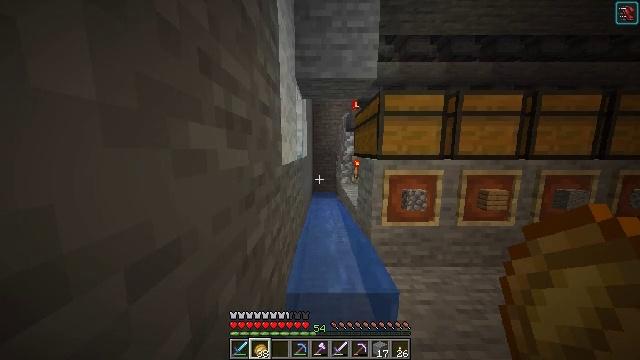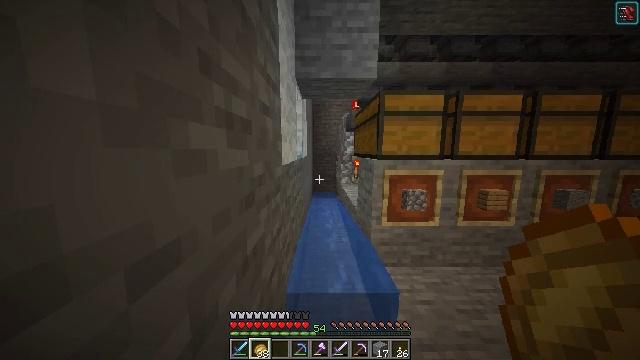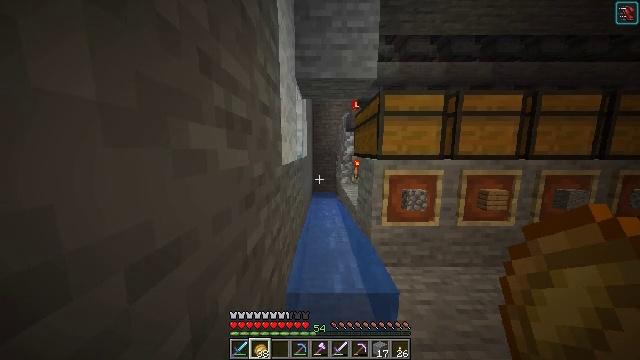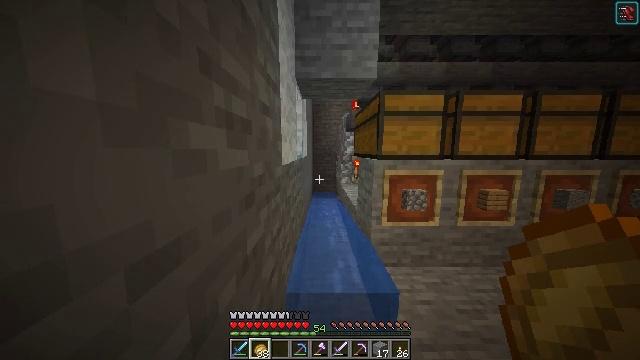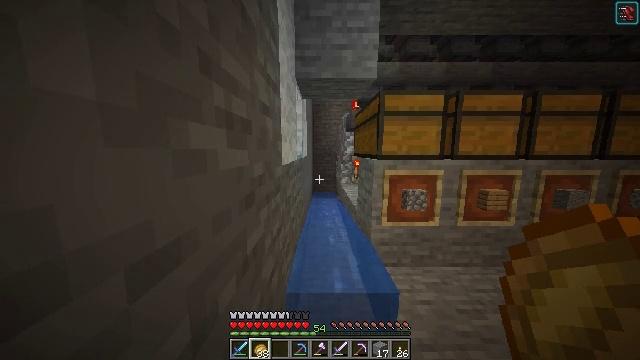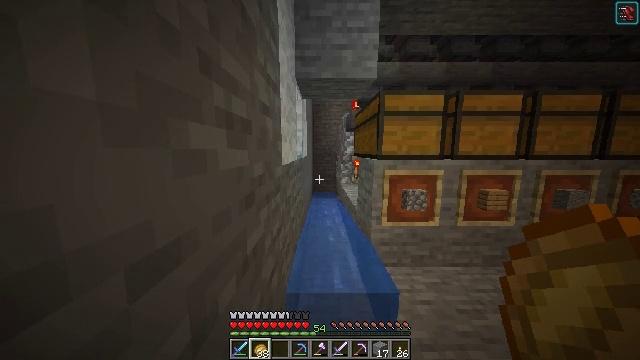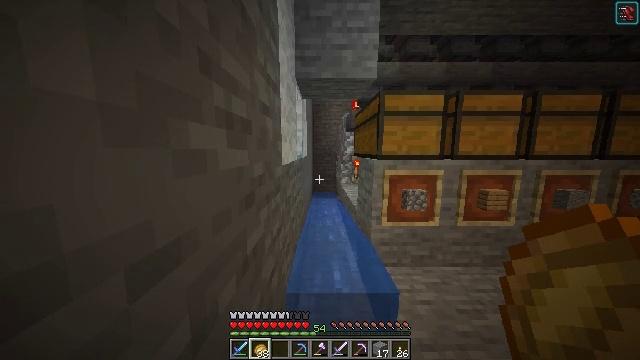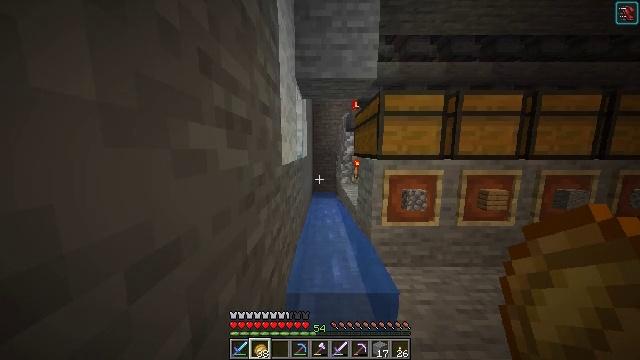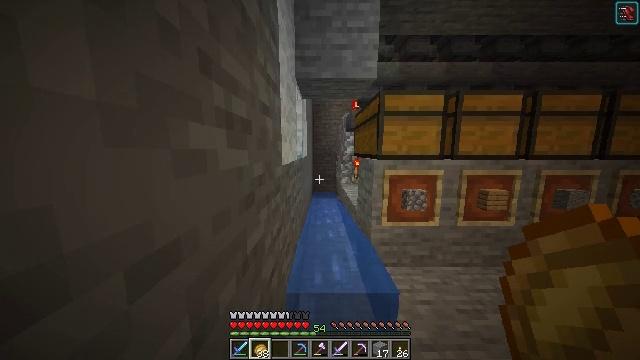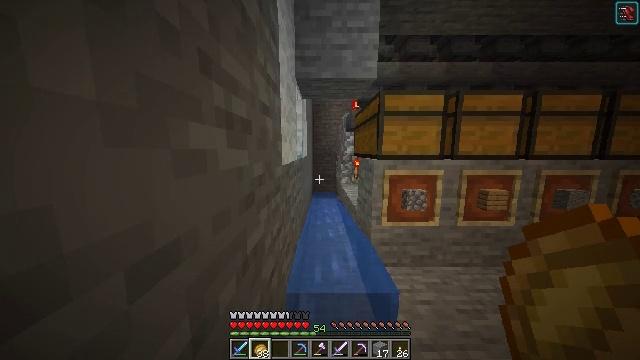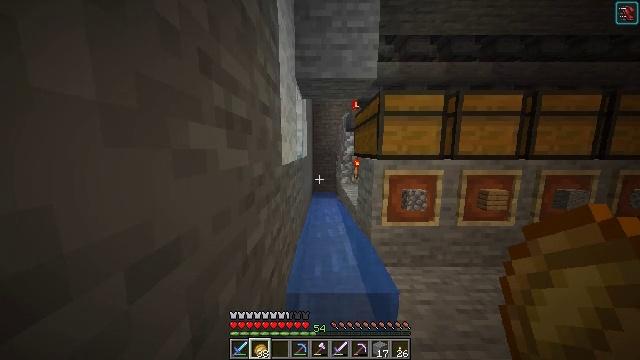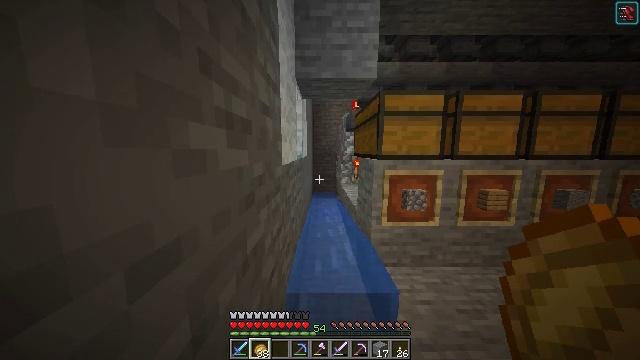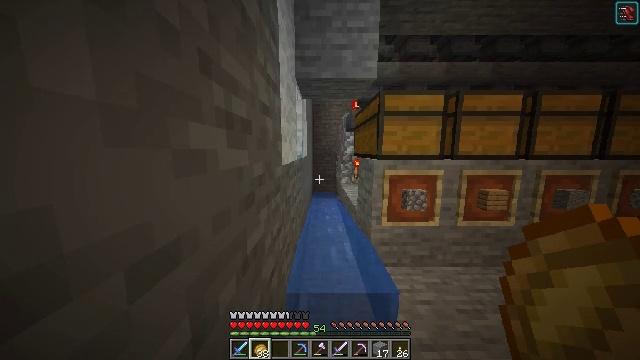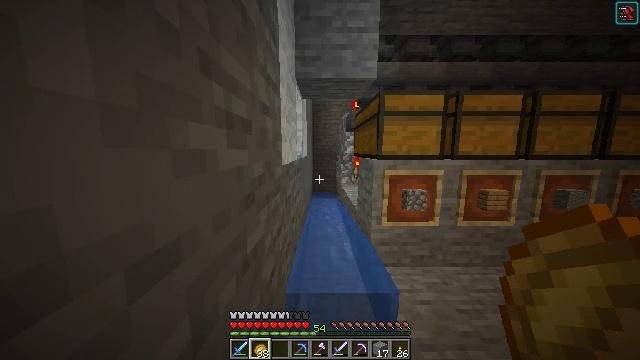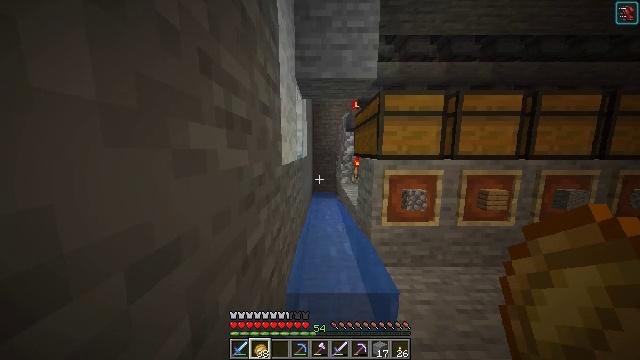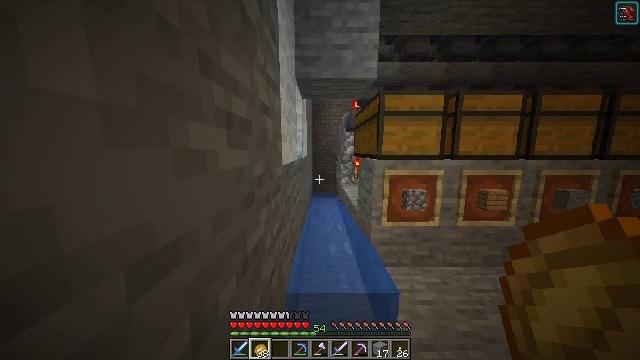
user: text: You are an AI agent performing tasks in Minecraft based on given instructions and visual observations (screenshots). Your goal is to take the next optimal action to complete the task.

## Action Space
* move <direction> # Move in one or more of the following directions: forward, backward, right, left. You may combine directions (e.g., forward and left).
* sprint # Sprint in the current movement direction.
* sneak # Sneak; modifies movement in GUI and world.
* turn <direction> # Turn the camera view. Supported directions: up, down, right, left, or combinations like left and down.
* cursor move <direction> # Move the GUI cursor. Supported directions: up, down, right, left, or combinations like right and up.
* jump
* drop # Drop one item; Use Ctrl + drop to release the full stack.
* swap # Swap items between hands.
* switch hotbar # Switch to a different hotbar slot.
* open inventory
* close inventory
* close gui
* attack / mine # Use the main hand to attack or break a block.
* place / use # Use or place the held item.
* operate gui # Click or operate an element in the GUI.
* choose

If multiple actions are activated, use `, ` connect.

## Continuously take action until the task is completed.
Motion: motion action
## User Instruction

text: Remove a crimson nylium from the inventory.
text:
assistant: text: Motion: no_op
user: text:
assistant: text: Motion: no_op
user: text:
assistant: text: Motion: no_op
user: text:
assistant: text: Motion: no_op
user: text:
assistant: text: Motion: no_op
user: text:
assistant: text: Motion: no_op
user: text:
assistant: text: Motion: no_op
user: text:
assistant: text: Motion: no_op
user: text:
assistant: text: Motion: no_op
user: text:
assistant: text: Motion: no_op
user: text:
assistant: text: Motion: no_op
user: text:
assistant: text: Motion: no_op
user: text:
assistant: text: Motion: no_op
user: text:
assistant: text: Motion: no_op
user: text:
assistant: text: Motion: no_op
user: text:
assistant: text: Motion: no_op
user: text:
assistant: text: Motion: no_op
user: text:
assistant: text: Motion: no_op
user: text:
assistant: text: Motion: no_op
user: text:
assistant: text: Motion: no_op
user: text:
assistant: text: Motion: move right
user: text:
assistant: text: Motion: move right, turn right
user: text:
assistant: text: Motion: move right, turn right and up
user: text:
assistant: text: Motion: move right, turn right and up
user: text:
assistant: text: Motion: move right, turn right
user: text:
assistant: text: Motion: move forward and move right, turn right
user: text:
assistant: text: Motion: move forward and move right, turn right
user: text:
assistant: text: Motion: move forward and move right, turn right
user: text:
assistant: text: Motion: move forward and move right
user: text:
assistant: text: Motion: move forward and move right